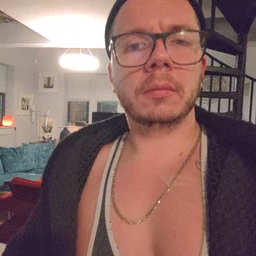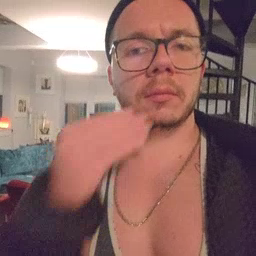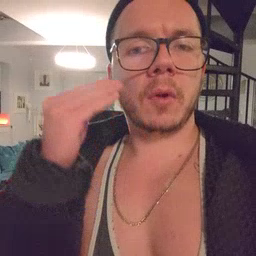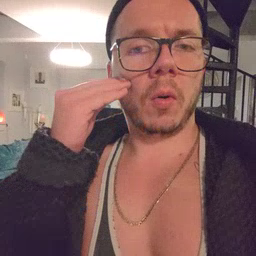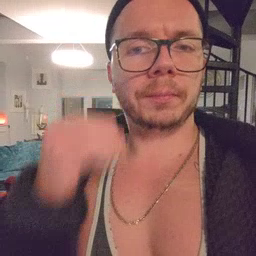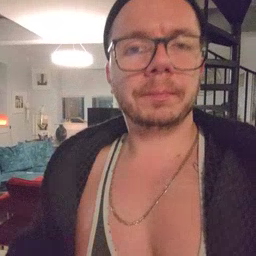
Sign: home